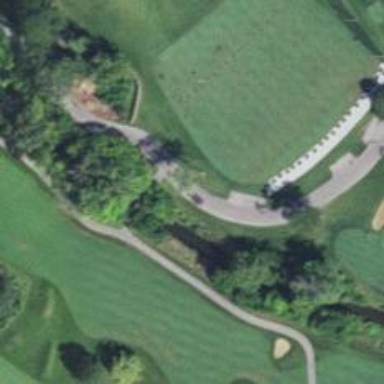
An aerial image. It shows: Service road on bridge designed for golf cartpath.